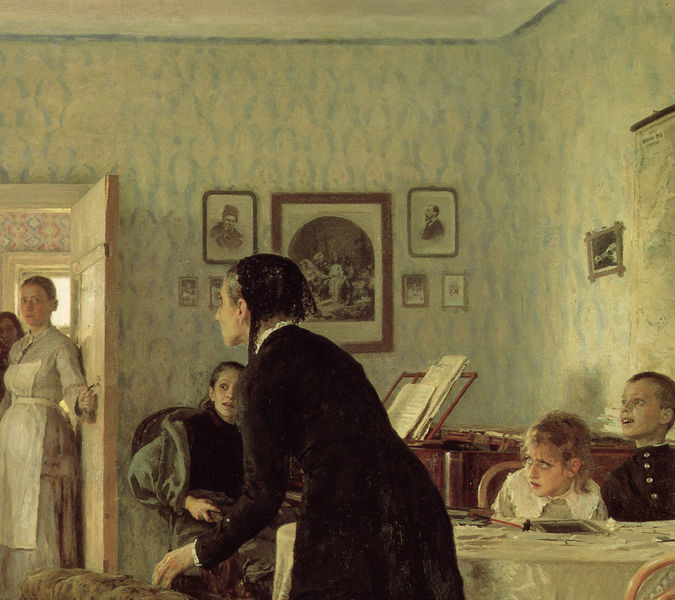
Titel: Unerwartet
Künstler: Ilja Repin
Institution: Moskau, Staatliche Tretjakow Galerie
Schlagwörter: gemälde, mädchen, frau, licht, schwarz, tisch, tür, zimmer, haube, wand, alte, spitze, bild, interieur, sessel, familie, kinder, schürze, bilder, noten, notenständer, tapete, witwe, klavier, junge, foto, buch, flur, karte, offene tür, hausmädchen, fotografien